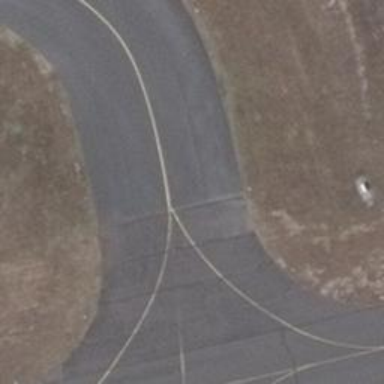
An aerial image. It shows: Taxiway edge marked with aviation lights.